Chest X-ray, PA view. Patient: 40 years old, sex F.
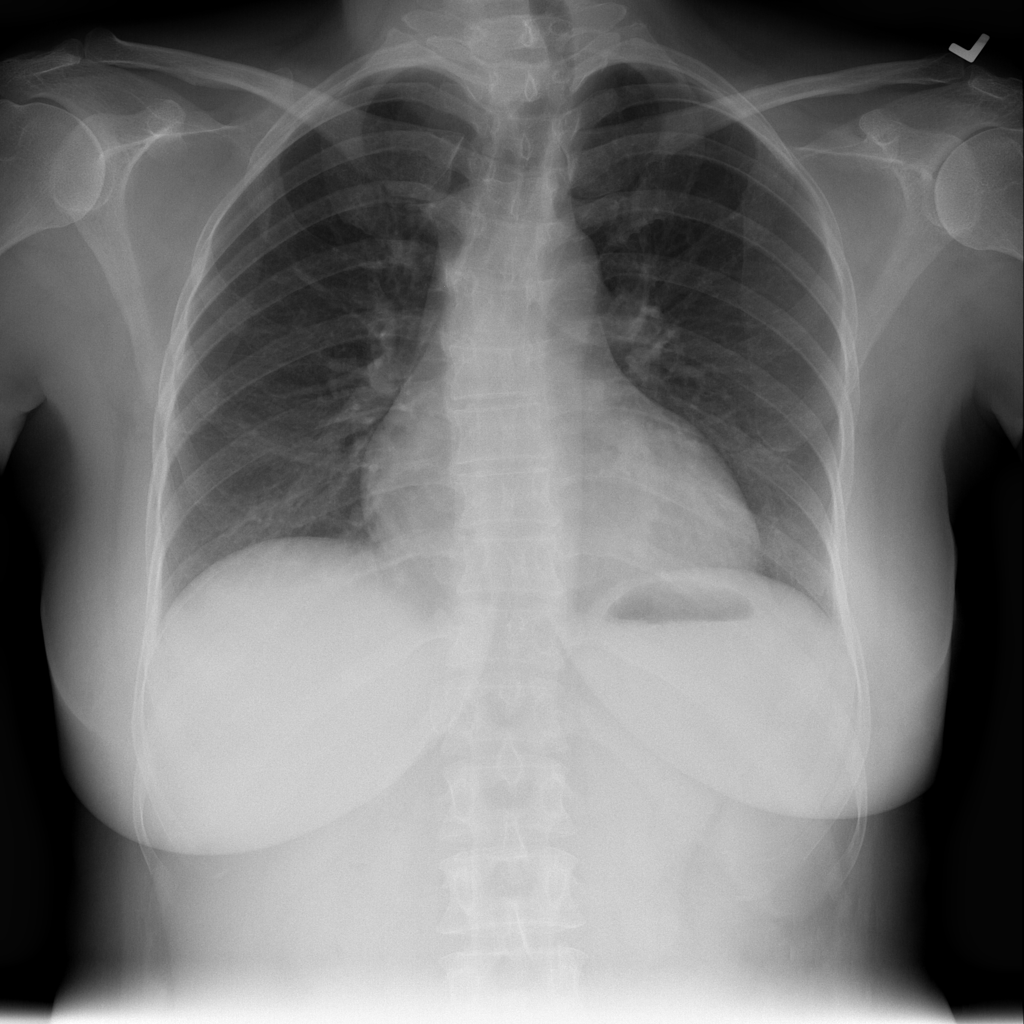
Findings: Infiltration